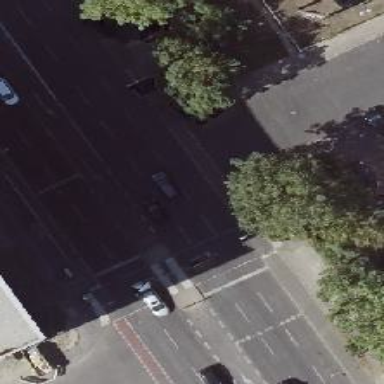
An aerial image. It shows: Unclassified road with parallel parking lane on the left side and concrete sidewalk on the right side.